Aerial crown-view tile of a tropical tree (Barro Colorado Island, Panama), acquired 20240918:
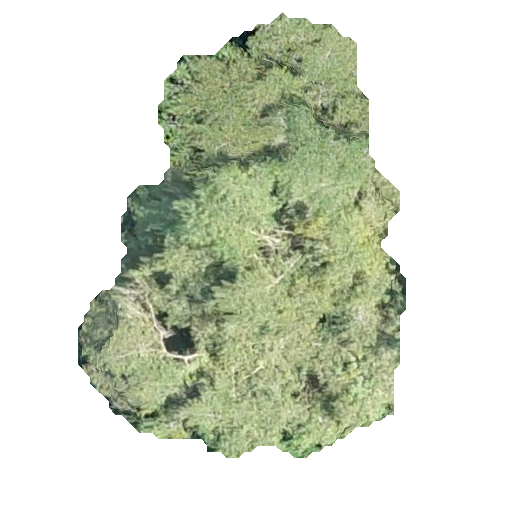
Species: Chrysophyllum cainito
GBIF accepted scientific name: Chrysophyllum cainito
Crown area: 160.428 m²